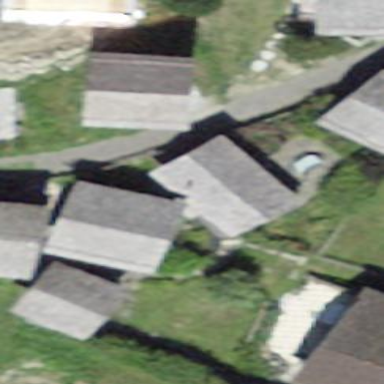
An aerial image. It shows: Building with tile roof.